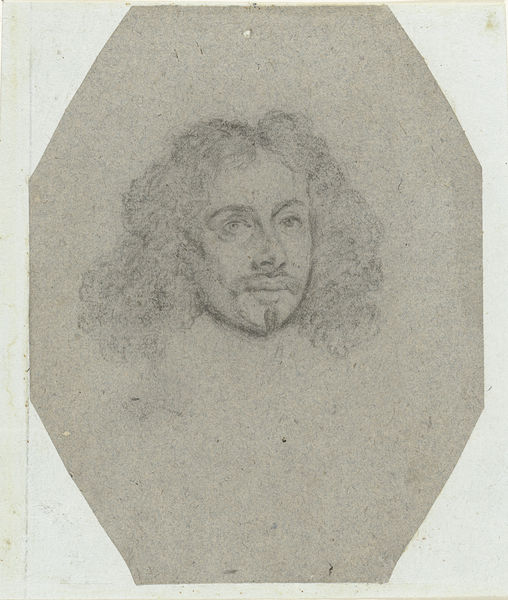
Titel: Hoofd van een heer, naar rechts
Künstler: Gerard ter (II) Borch
Standort: Amsterdam
Institution: Rijksmuseum
Schlagwörter: face, grey, hair, portrait, man, drawing, sketch, beard, pencil, part, moustache